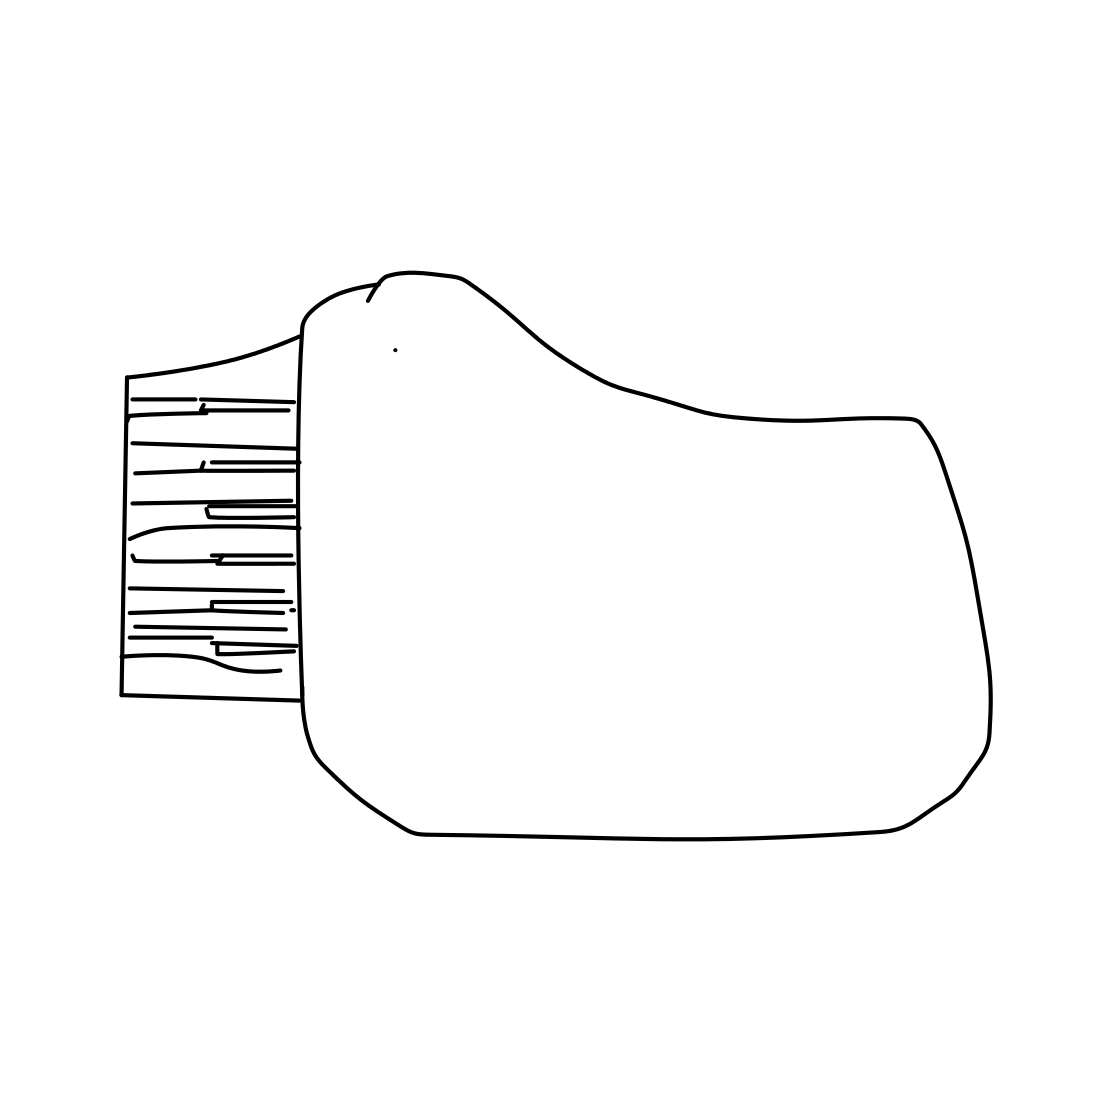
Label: piano